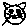
Label: cat